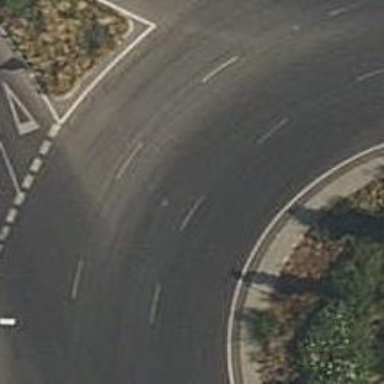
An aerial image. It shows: Residential road that intersects with roundabout.